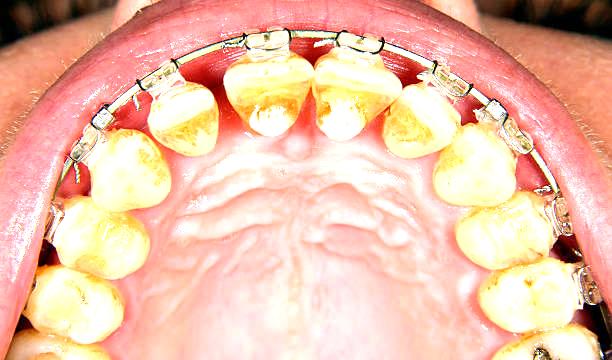
Condition: Calculus